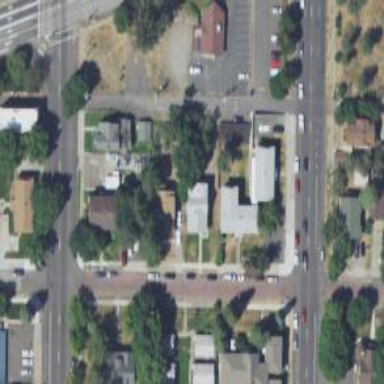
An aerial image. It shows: Sidewalk.